Field crop: maize
Growth stage: 2
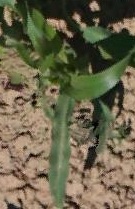
Species: maize